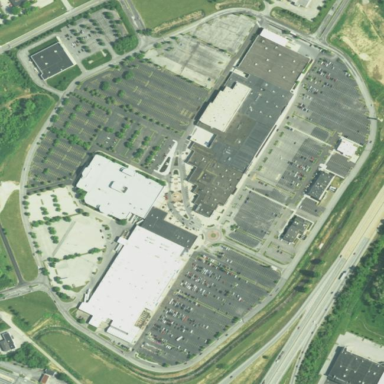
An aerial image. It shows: Retail area.